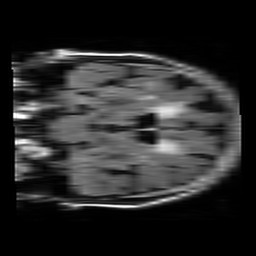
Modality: FLAIR
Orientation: coronal
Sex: female
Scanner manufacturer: philips
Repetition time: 11 s
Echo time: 0.125 s